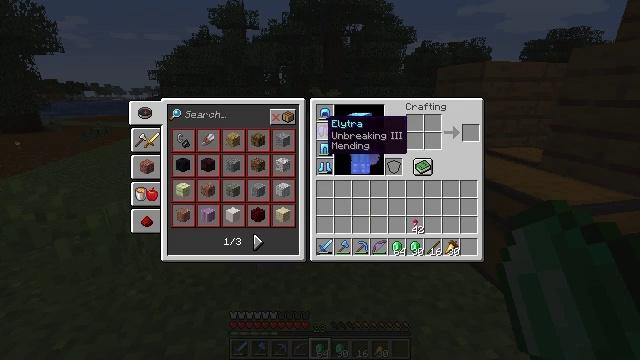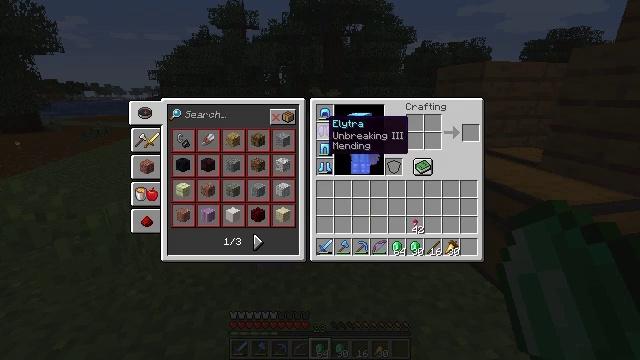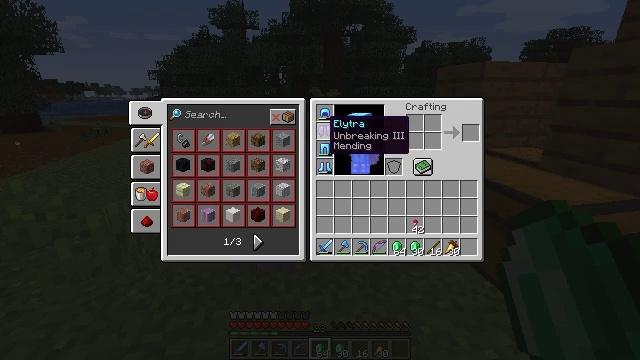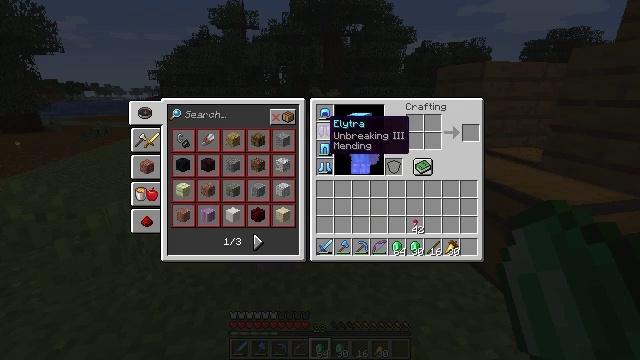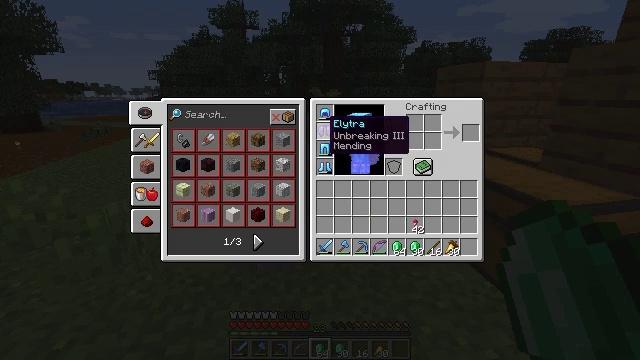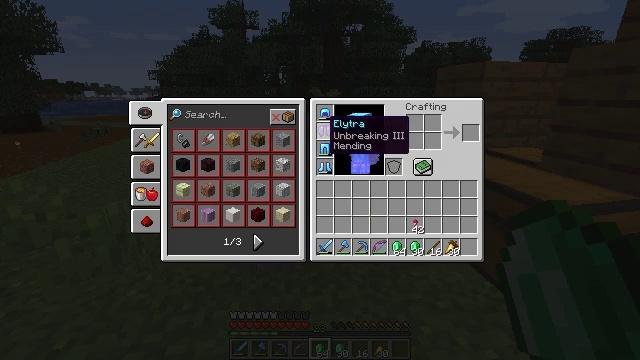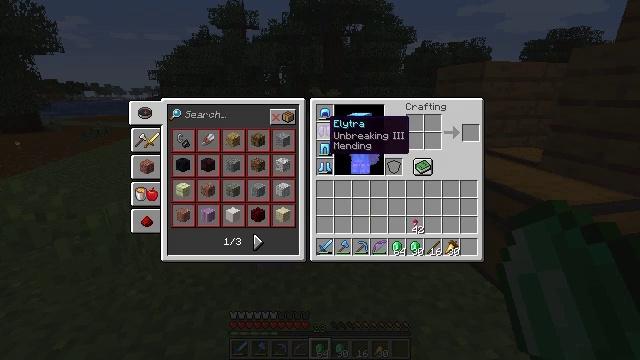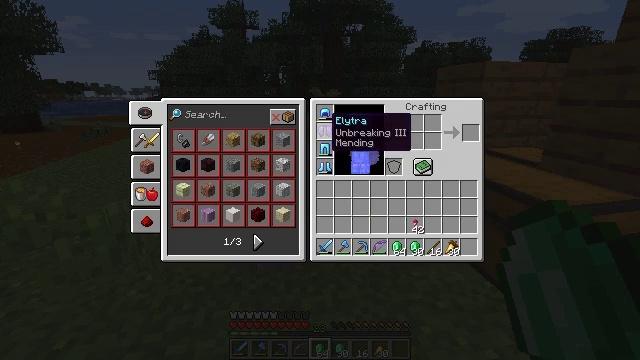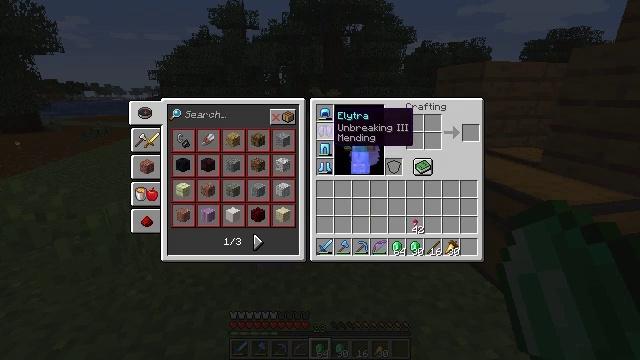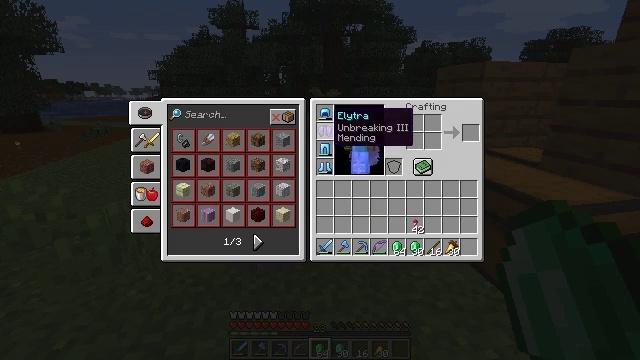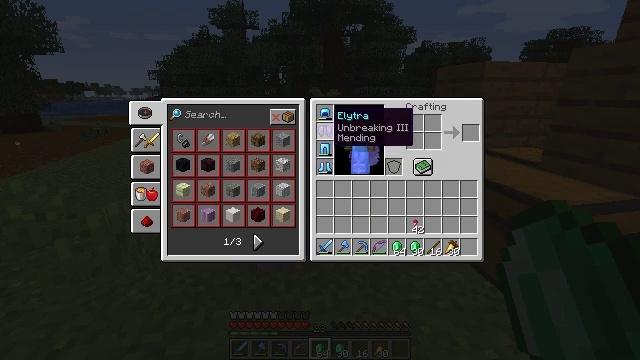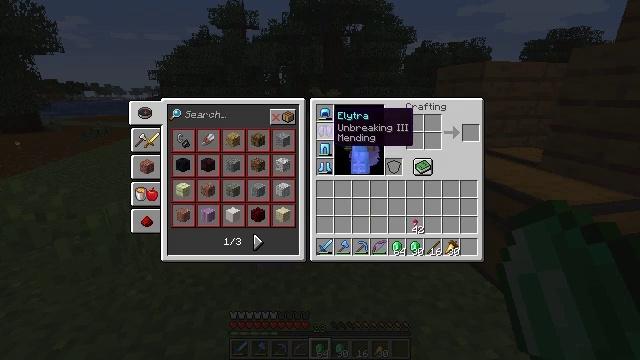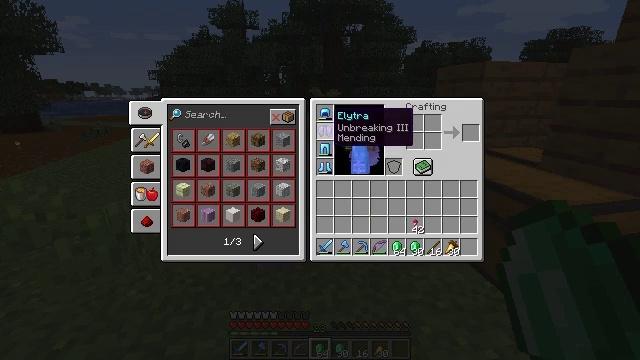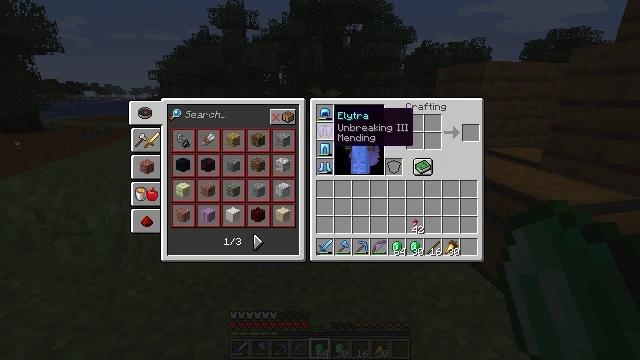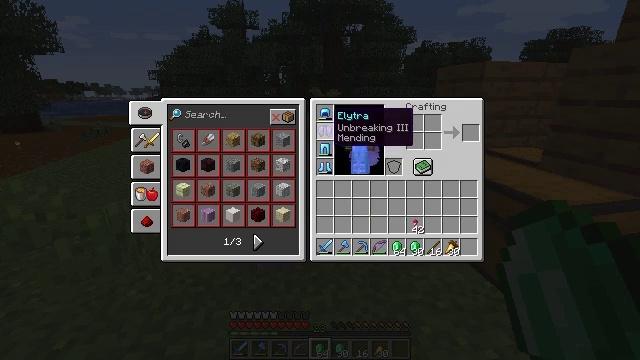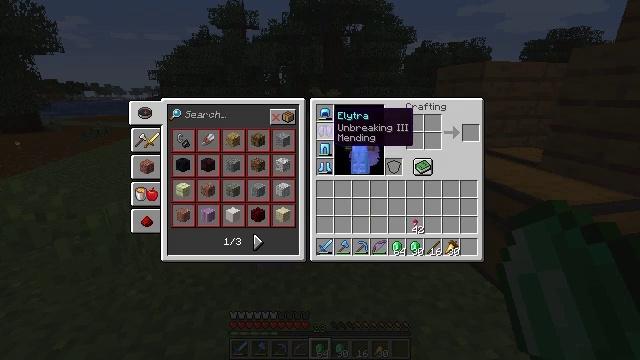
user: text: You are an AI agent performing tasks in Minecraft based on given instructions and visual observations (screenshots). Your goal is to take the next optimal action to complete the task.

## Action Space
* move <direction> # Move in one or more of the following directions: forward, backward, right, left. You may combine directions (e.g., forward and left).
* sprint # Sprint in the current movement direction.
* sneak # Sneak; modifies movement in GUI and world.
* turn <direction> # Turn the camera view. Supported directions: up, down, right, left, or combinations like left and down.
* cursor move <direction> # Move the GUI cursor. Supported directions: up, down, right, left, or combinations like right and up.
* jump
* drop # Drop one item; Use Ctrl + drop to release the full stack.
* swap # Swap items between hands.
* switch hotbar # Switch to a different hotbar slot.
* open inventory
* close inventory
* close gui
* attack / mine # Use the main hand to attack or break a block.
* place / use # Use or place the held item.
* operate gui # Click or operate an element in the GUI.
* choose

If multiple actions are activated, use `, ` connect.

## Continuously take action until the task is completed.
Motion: motion action
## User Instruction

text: Make a bookshelf using three books and six planks.
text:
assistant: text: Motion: no_op
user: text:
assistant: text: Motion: no_op
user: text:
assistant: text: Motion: no_op
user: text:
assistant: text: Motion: no_op
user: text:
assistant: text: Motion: no_op
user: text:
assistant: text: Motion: no_op
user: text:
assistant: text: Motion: no_op
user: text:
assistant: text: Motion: no_op
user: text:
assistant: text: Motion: no_op
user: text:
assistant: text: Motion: no_op
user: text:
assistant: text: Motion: no_op
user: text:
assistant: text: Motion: no_op
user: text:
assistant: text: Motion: no_op
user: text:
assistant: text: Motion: no_op
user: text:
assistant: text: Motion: no_op
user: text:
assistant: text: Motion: close inventory
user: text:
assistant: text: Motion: close inventory
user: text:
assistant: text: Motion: no_op
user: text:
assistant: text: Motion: no_op
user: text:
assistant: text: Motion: turn down
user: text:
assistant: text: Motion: turn left and down
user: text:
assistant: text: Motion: turn down, use / place
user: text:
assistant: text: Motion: use / place
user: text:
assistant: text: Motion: turn down, use / place
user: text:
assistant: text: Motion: turn right
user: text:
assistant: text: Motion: no_op
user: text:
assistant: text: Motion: open gui
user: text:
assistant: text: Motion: no_op
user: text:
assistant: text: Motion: no_op
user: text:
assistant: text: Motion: sneak